Interaction volume radius: 5 \u00c5
Interaction volume height: 45 \u00c5
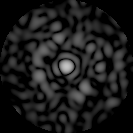
Disorder parameter: 0.8367